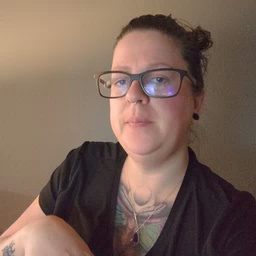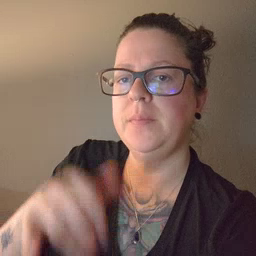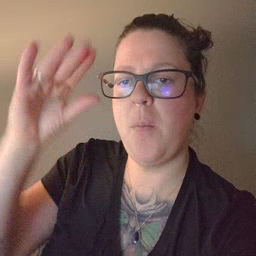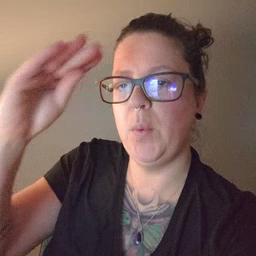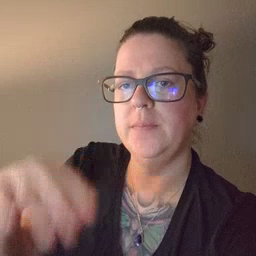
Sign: cowboy